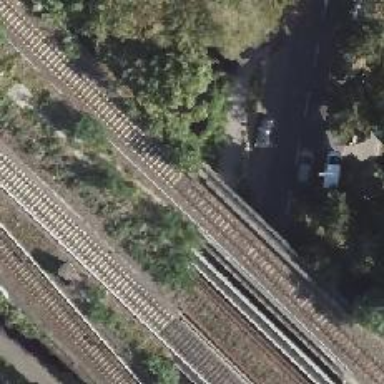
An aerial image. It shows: Bridge over railway line.